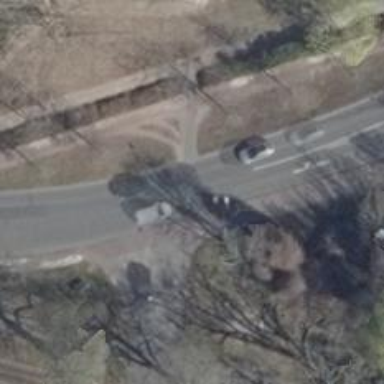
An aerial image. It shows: Asphalt cycleway.